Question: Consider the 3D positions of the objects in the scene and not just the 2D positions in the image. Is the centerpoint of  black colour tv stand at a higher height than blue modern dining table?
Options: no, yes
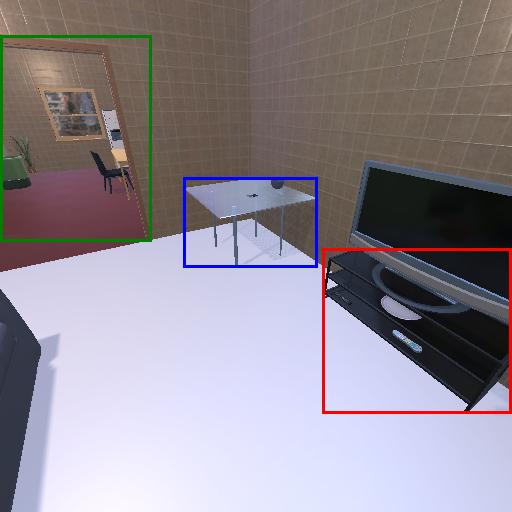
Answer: no